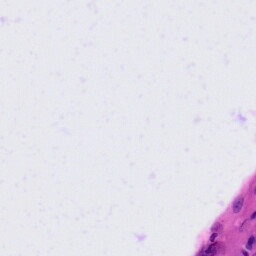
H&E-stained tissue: Tonsil